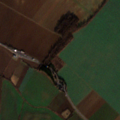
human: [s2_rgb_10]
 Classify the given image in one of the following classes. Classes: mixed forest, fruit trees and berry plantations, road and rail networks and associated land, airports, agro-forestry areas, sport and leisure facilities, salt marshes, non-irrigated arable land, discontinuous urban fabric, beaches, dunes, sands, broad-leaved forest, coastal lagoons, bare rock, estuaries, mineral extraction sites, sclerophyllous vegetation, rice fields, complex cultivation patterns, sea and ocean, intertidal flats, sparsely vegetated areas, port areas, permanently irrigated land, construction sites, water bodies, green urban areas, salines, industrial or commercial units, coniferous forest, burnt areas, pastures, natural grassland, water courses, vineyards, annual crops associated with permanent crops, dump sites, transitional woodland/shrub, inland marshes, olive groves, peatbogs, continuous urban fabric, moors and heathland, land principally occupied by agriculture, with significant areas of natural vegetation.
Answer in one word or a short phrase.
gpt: non-irrigated arable land